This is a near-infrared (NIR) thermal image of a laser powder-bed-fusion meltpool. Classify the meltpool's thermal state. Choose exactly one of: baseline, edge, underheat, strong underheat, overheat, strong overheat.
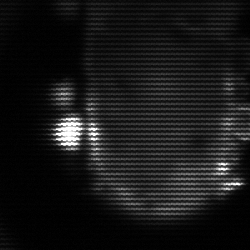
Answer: baseline